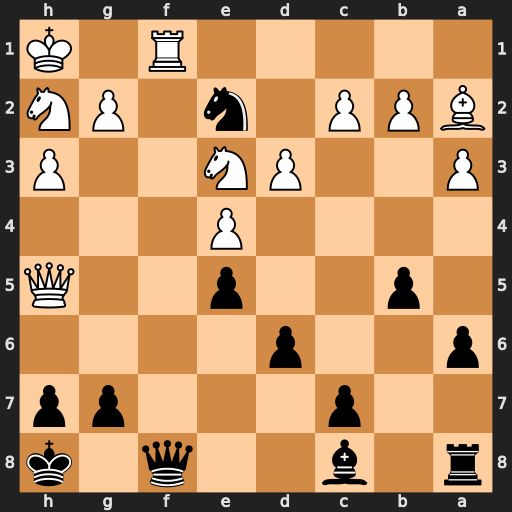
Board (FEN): r1b2q1k/2p3pp/p2p4/1p2p2Q/4P3/P2PN2P/BPP1n1PN/5R1K
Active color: b
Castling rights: -
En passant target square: -
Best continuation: Ng3+ Kg1 Qxf1+ Nhxf1 Nxh5